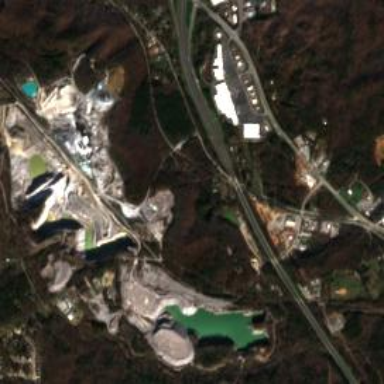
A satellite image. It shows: Quarry area.